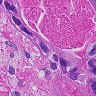
Metastatic tissue present: yes